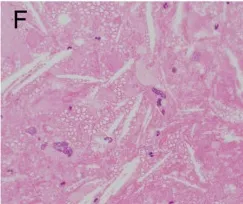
Macroscopic and microscopic findings of the retrieved thrombi. (F) Necrotic core with aggregation of cholesterol clefts and multinucleated giant cells in the platelet-rich thrombus. Original magnification x400.
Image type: pathology (h&e)